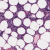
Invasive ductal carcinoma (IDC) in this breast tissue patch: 0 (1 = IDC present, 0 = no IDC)